Question: Is there a way to select Windows Phone 8.0 Project instead of 8.1 in Visual Studio 2013 when I want to create a Windows Phone Hub or Windows Phone Empty template?

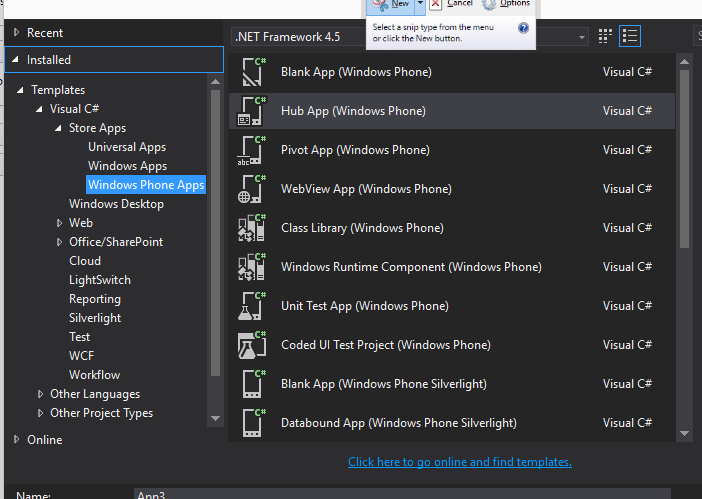
Answer: From the menu on the screenshot, select Blank App (Windows Phone Silverlight), next you will be shown a dialog to choose 8.1 or 8.0.